Question: I have been taking a look at <URL> about grouping but I think that's not what I am looking for.

I have a table with two groups of colums. Half left and half right.
The rows at the left are related to the ones at the right so that one row in the left can be related to many rows at the right.
I won't use any sorting options for the half right side of the table but I would like to add this options for the ones in the left side.
The thing is that the number of rows in the left side still being the same as the rows in the right but some of them are empty. ('<td></td>') in order to show the relation between the rows at the left side and the ones at the right side.
Now, using the default sorting of Datatables plugin if i order by a column of the left side, it will take into consideration the empty rows and will order them also plus i will lose the relation between the left side and the right one of the table.
Is there any possible solution to solve this using any of the Datatables options?
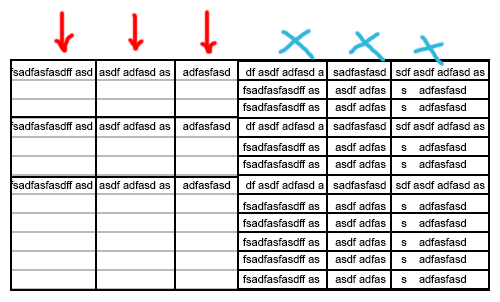
Answer: Finally I solved it.
At first i took at look at the <URL> of DataTables but it didn't work well with sorting and filtering so I decided to do it in another way.
Every row would have data. In case it is a group, then it will be duplicated BUT it would be hidden with a concrete CSS style.
Like this, the user would see "groups" and the filtering and sorting will work as always.
In case of a search filtering, using jQuery, I show again the first row of each group (in case the search return a hidden half row)